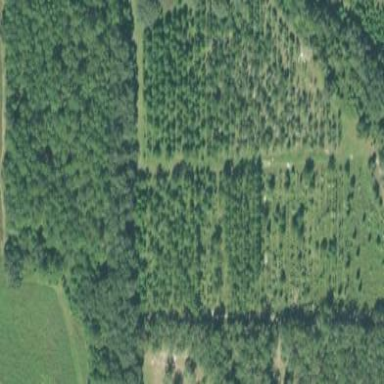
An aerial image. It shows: Plant nursery cultivating trees.